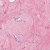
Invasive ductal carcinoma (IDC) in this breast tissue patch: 0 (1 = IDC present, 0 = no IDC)